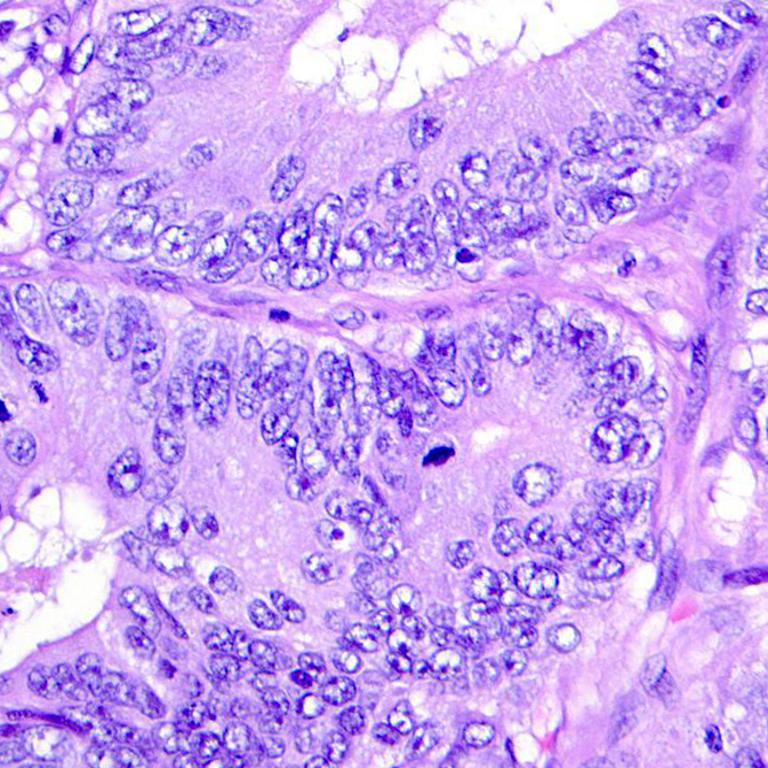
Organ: colon
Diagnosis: adenocarcinomas